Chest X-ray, AP view. Patient: 53 years old, sex F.
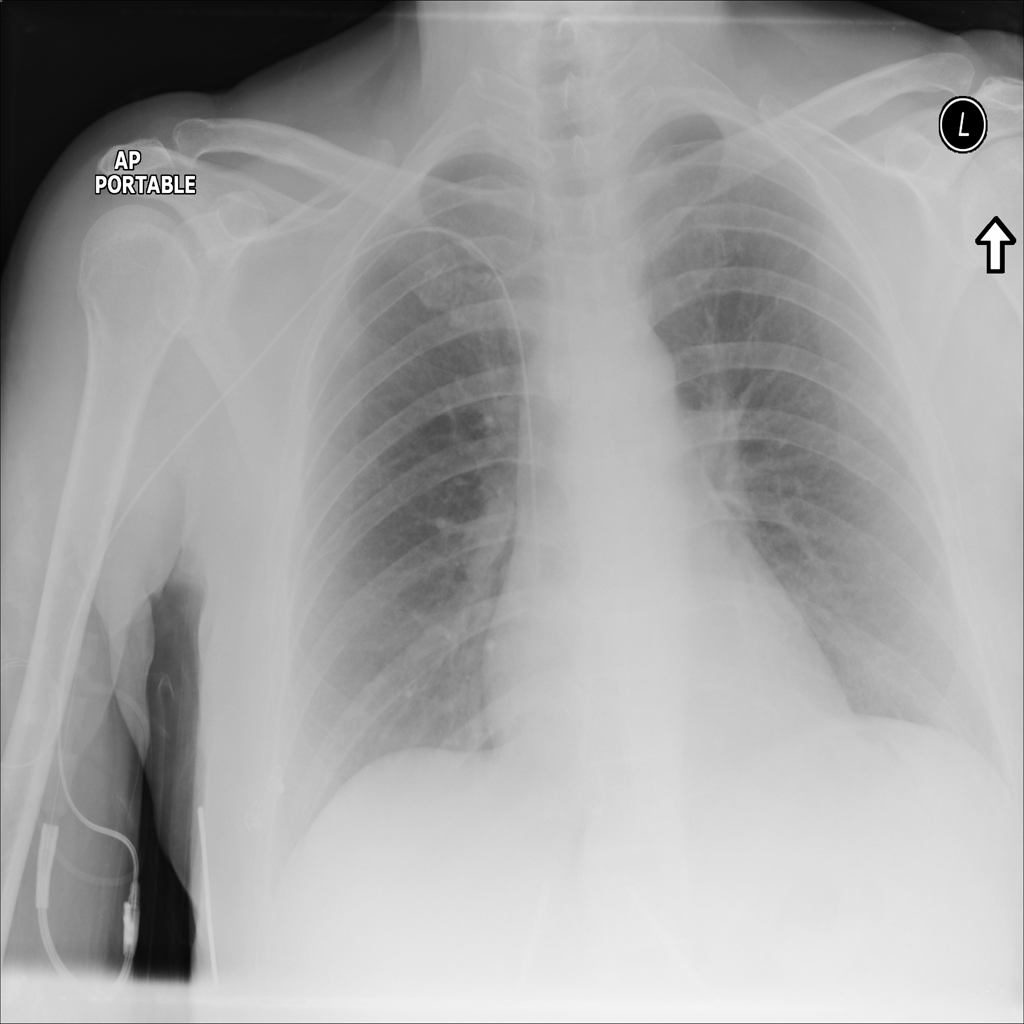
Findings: No Finding